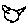
Label: cat